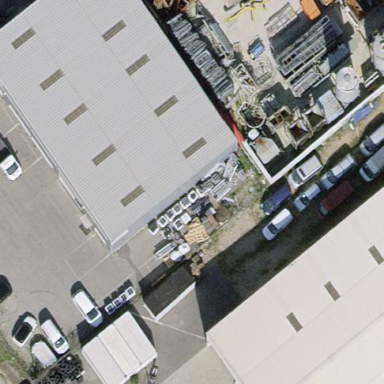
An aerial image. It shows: Industrial building.